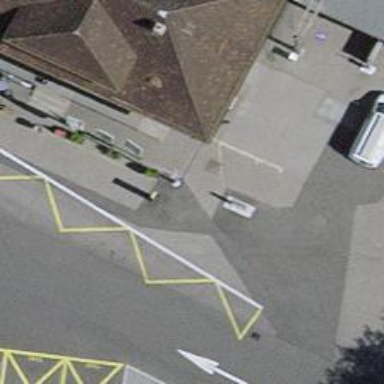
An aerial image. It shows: Post box is visible.